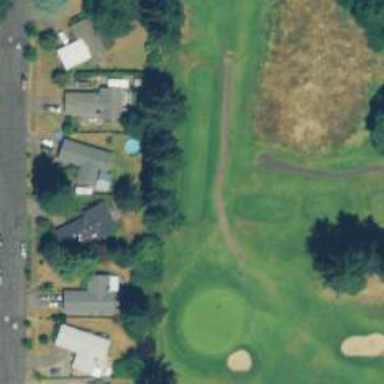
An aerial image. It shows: Service road designated as golf cart path.